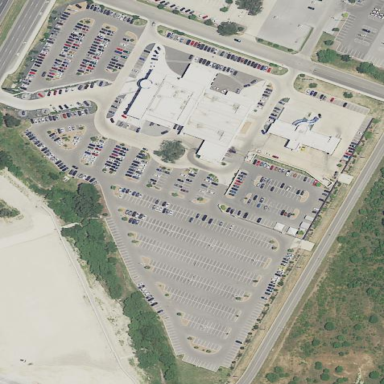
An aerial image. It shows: Car shop within retail area.